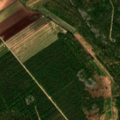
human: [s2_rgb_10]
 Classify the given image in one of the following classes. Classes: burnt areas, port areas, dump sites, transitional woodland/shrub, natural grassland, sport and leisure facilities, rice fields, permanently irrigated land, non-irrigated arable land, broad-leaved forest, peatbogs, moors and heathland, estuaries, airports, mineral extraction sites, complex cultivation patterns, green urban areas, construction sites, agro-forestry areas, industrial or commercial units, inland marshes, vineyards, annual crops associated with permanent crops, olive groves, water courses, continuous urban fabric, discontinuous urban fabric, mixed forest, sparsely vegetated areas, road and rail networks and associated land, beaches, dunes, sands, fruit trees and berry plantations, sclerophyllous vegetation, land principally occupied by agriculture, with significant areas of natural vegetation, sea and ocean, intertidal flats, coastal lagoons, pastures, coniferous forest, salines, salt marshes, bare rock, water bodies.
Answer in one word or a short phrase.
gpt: non-irrigated arable land, coniferous forest, mixed forest